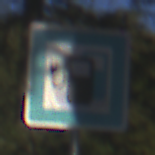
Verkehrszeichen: LadestationFuerElektrofahrzeuge
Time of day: MorningAfternoon
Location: Outdoor (Nature)
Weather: Clear
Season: Winter
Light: Natural